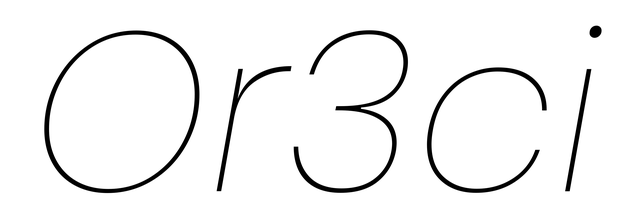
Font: Poppins-ThinItalic